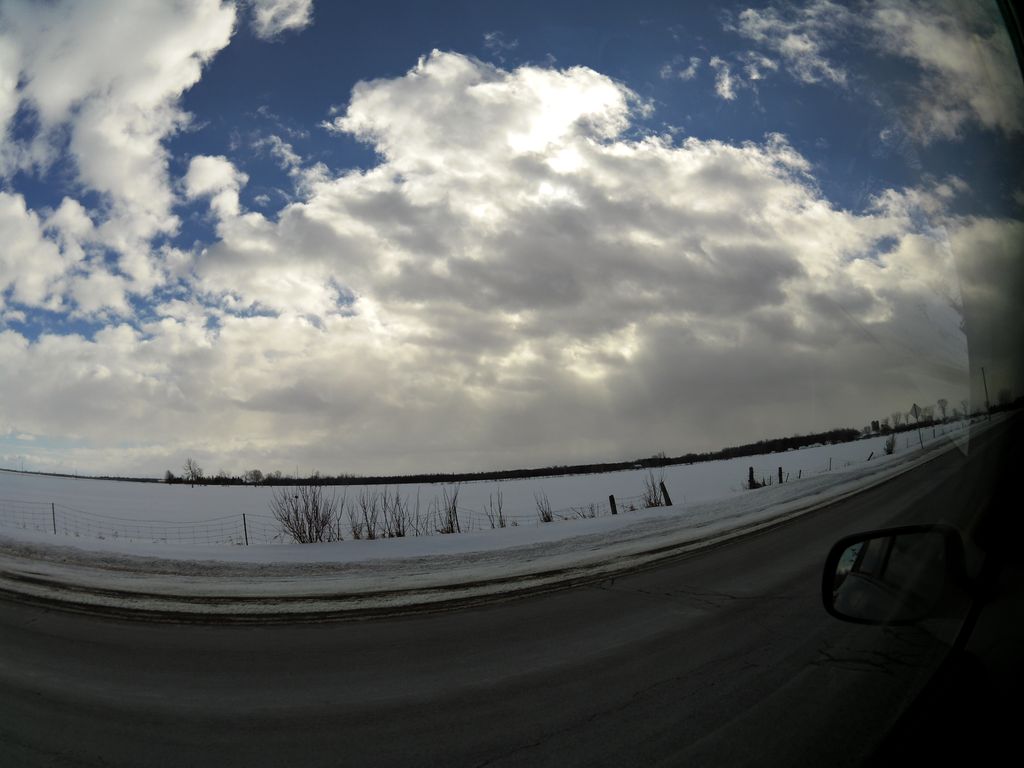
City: ottawa-gatineau